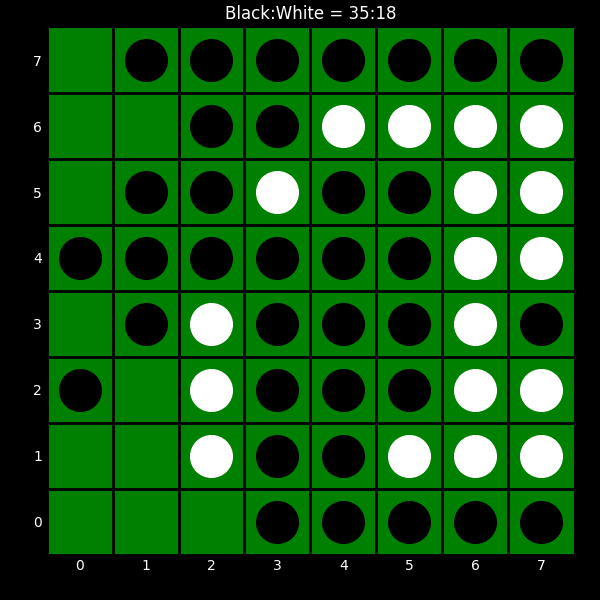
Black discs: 35
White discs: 18